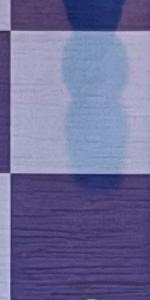
Label: Empty